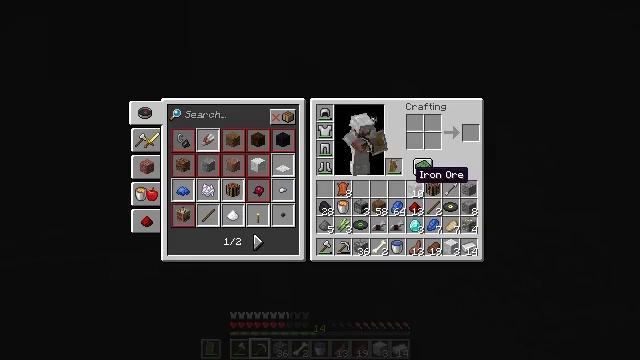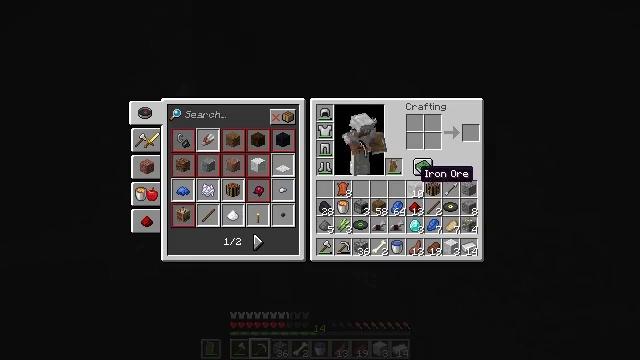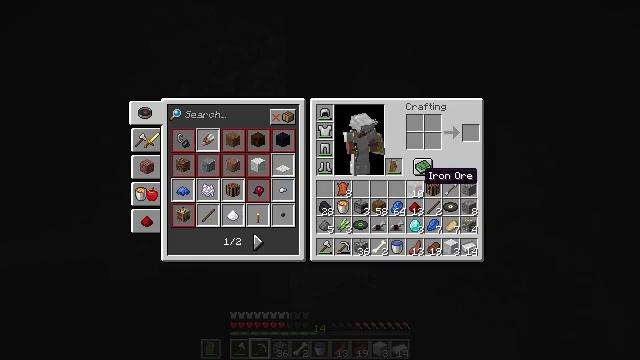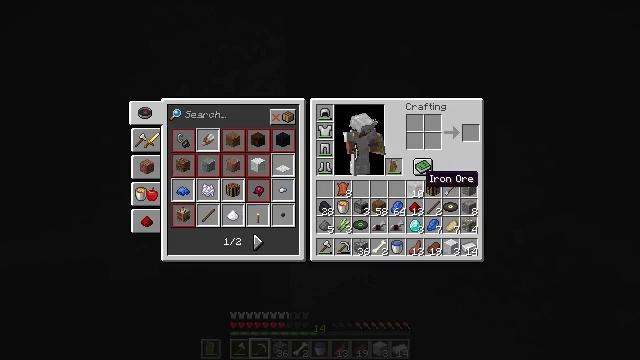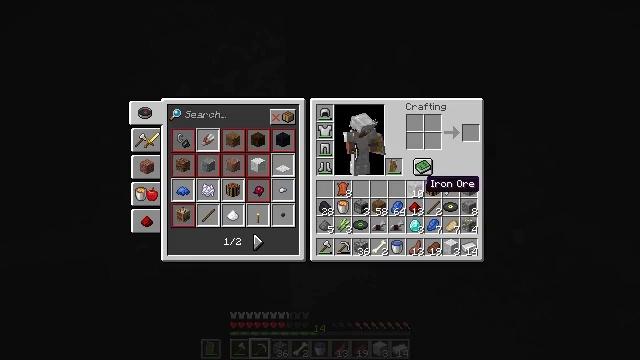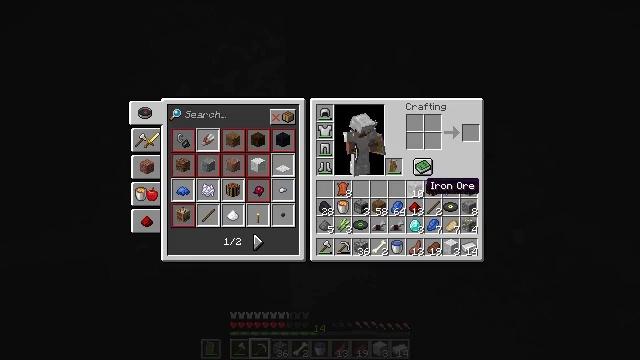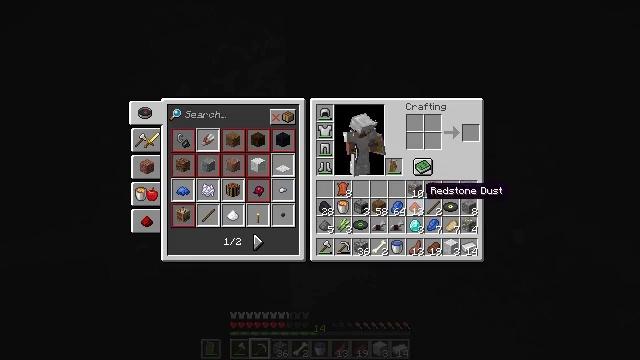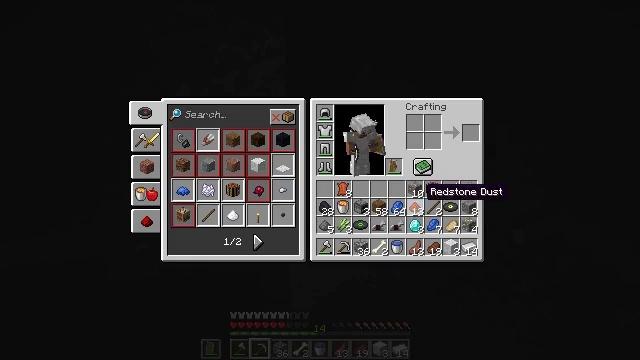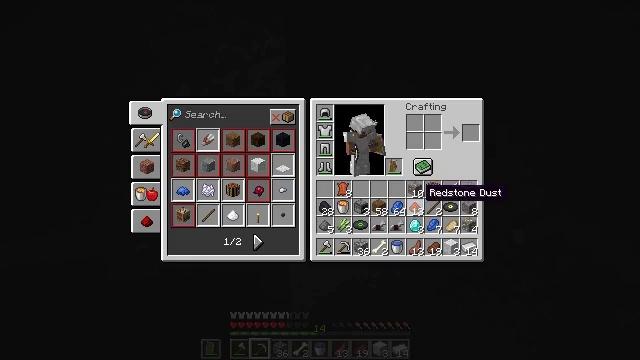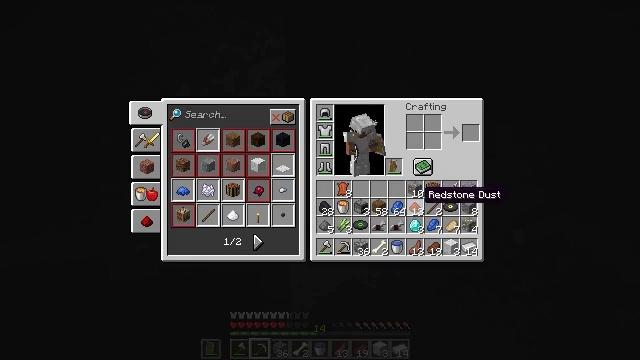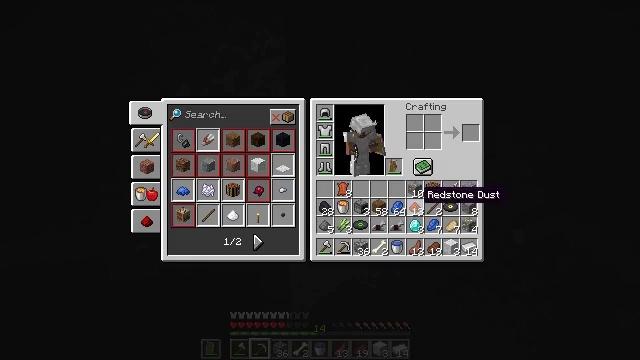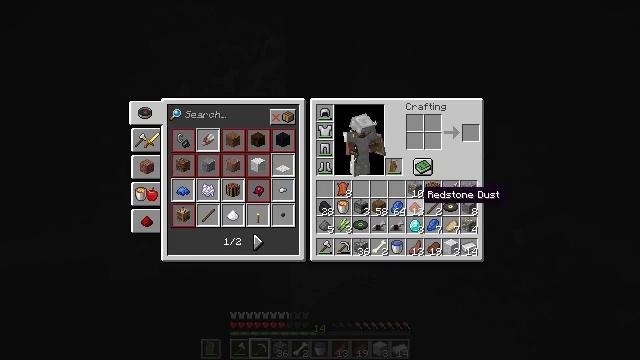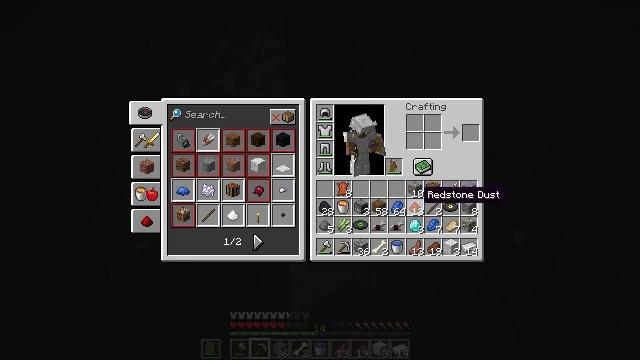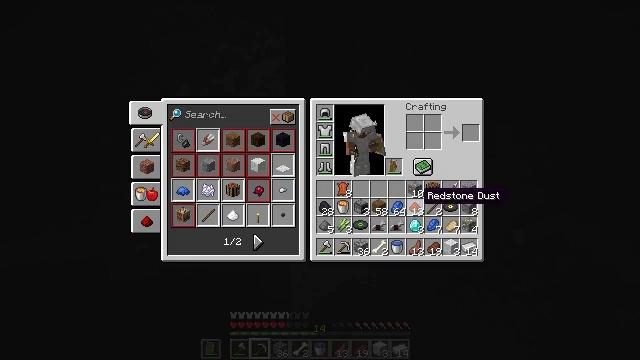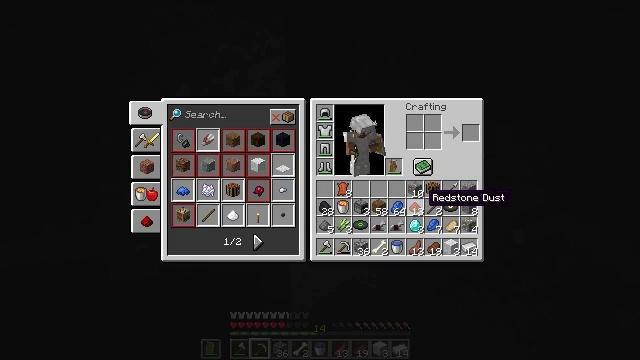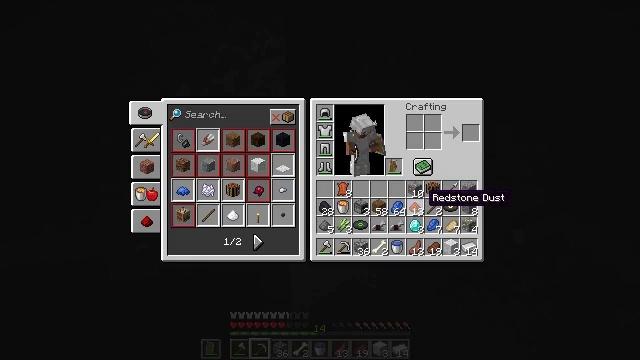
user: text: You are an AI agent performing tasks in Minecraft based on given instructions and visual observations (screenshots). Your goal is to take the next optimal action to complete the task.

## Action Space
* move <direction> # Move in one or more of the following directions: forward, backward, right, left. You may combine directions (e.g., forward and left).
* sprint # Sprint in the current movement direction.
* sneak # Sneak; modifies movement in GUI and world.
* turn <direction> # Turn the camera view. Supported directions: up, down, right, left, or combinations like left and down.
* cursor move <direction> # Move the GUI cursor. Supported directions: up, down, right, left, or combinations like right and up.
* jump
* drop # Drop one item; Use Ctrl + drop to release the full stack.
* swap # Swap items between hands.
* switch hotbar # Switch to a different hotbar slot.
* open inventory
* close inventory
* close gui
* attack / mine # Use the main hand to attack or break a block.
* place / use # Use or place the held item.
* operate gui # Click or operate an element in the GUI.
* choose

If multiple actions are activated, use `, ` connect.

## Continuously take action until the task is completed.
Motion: motion action
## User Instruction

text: Drop iron horse armor.
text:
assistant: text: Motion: sprint, open gui
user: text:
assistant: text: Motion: sprint
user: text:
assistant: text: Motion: sprint
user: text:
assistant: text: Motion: sprint
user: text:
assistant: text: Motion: sprint
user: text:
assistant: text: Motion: sprint
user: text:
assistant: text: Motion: sprint
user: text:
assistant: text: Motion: sprint
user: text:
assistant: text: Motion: sprint
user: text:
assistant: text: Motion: sprint
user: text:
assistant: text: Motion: sprint
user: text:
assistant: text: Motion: sprint
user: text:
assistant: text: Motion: sprint
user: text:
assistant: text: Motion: sprint
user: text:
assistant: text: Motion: sprint
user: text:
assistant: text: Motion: sprint
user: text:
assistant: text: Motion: sprint
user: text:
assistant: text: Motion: sprint
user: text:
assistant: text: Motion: sprint
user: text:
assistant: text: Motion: sprint
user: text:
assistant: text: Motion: sprint
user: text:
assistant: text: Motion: sprint
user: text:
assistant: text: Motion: sprint, cursor move left
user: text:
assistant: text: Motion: sprint, cursor move left
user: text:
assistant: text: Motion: sprint
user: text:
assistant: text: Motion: sprint
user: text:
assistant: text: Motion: sprint
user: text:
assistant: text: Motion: sprint
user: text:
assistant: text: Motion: sprint
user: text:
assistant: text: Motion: sprint